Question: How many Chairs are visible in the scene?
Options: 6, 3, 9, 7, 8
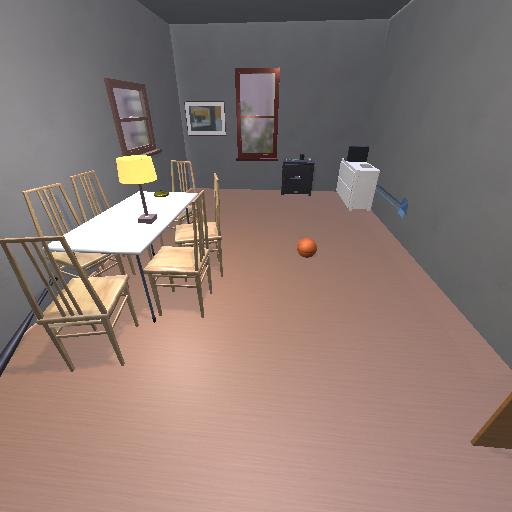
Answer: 6